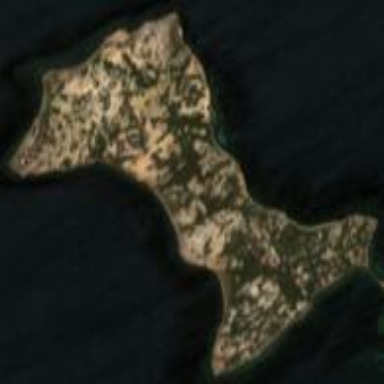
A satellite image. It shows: Island with natural coastline.